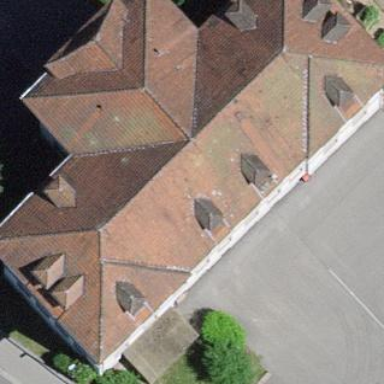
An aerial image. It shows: School building with hipped roof.